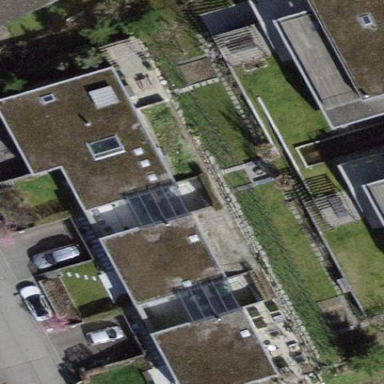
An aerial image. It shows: Building with flat roof.